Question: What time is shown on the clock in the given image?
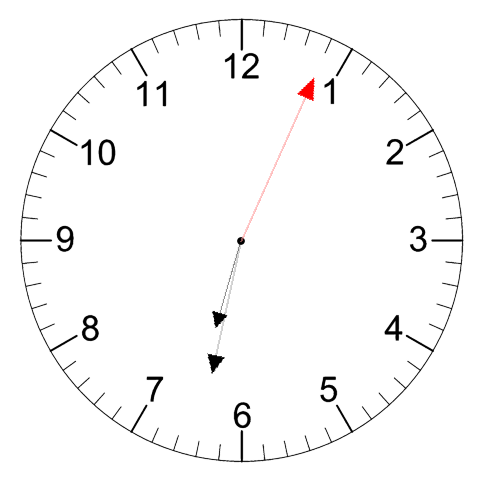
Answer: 06:32:04